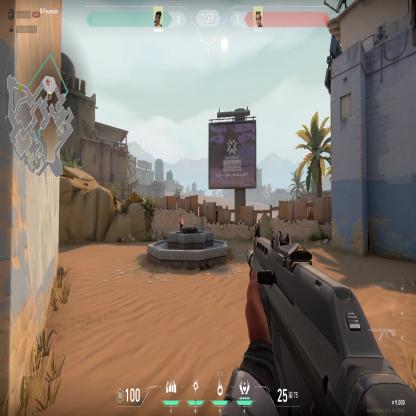
Label: enemy